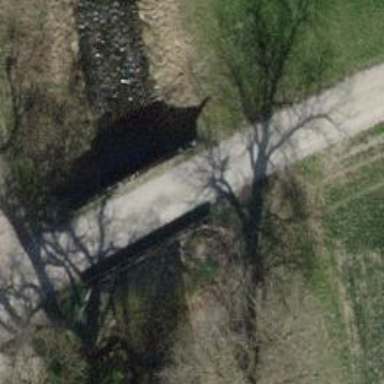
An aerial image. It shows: Track with grade2 pebblestone surface.